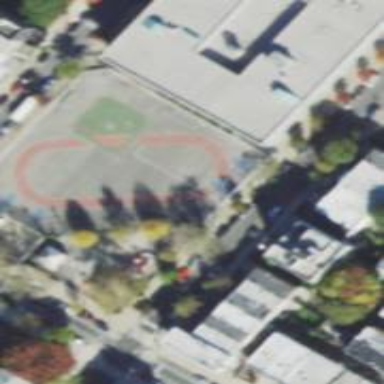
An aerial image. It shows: Basketball court on leisure land pitch.